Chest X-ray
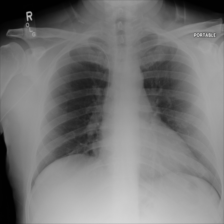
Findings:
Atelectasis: negative
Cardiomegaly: negative
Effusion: negative
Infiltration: negative
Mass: negative
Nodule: negative
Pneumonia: negative
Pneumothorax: negative
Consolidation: negative
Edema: negative
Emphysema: negative
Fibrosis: negative
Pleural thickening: negative
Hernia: negative